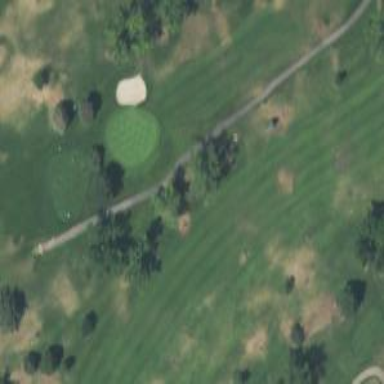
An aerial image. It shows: Golf hole.